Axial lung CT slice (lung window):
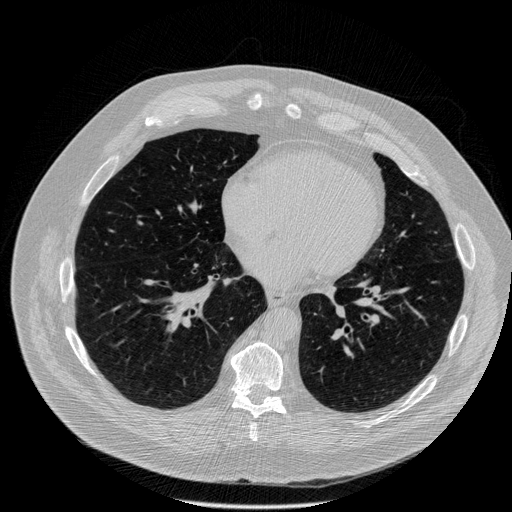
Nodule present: no